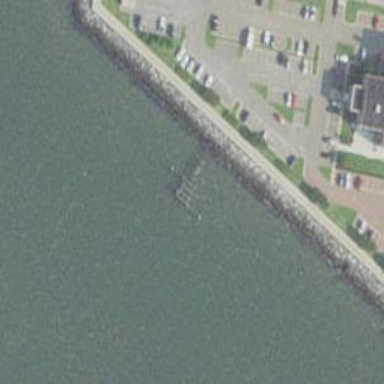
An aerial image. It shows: Pier that is in ruins.